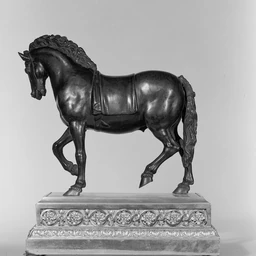
Title: Pacing Horse (one of a pair)
Artist: Giovanni da Bologna
Caption: pacing horse (one of a pair), statuette, bronze, copper alloy, nonferrous metal, metal, inorganic material, sculpture, giovanni da bologna, a work made of bronze with gilding, painting and sculpture of europe, art institute of chicago